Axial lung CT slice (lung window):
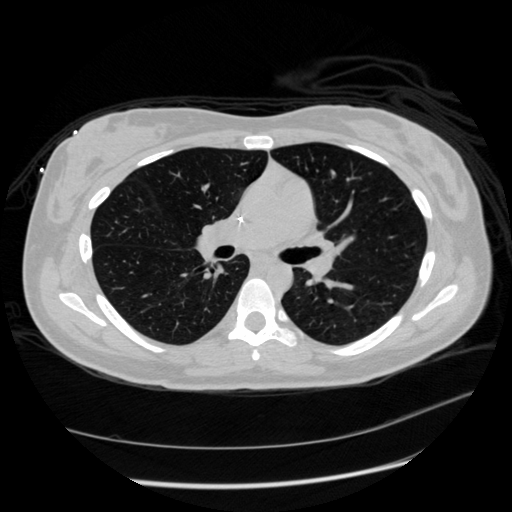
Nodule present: no